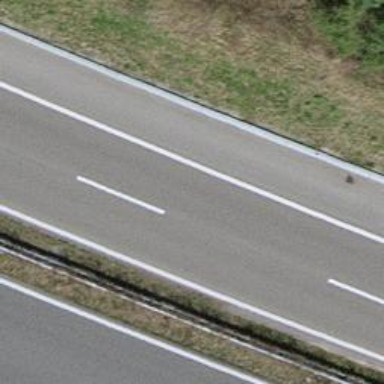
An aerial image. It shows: Motorway.